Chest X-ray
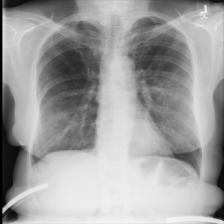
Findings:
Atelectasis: negative
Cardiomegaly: negative
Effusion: negative
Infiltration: negative
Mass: negative
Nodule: negative
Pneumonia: negative
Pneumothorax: negative
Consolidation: negative
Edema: negative
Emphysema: negative
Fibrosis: negative
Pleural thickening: negative
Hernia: negative